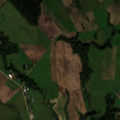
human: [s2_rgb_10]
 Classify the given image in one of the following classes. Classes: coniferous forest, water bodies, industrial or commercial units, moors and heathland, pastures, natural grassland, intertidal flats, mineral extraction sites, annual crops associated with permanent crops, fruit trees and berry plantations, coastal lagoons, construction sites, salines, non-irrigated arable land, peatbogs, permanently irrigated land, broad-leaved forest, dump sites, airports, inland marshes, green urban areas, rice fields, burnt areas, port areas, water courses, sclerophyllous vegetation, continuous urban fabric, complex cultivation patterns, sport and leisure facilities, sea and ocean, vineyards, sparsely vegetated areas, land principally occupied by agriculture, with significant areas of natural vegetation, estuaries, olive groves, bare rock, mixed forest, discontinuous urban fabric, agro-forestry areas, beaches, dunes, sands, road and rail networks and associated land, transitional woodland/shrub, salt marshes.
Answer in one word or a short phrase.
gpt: non-irrigated arable land, pastures, complex cultivation patterns, land principally occupied by agriculture, with significant areas of natural vegetation, mixed forest